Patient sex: F
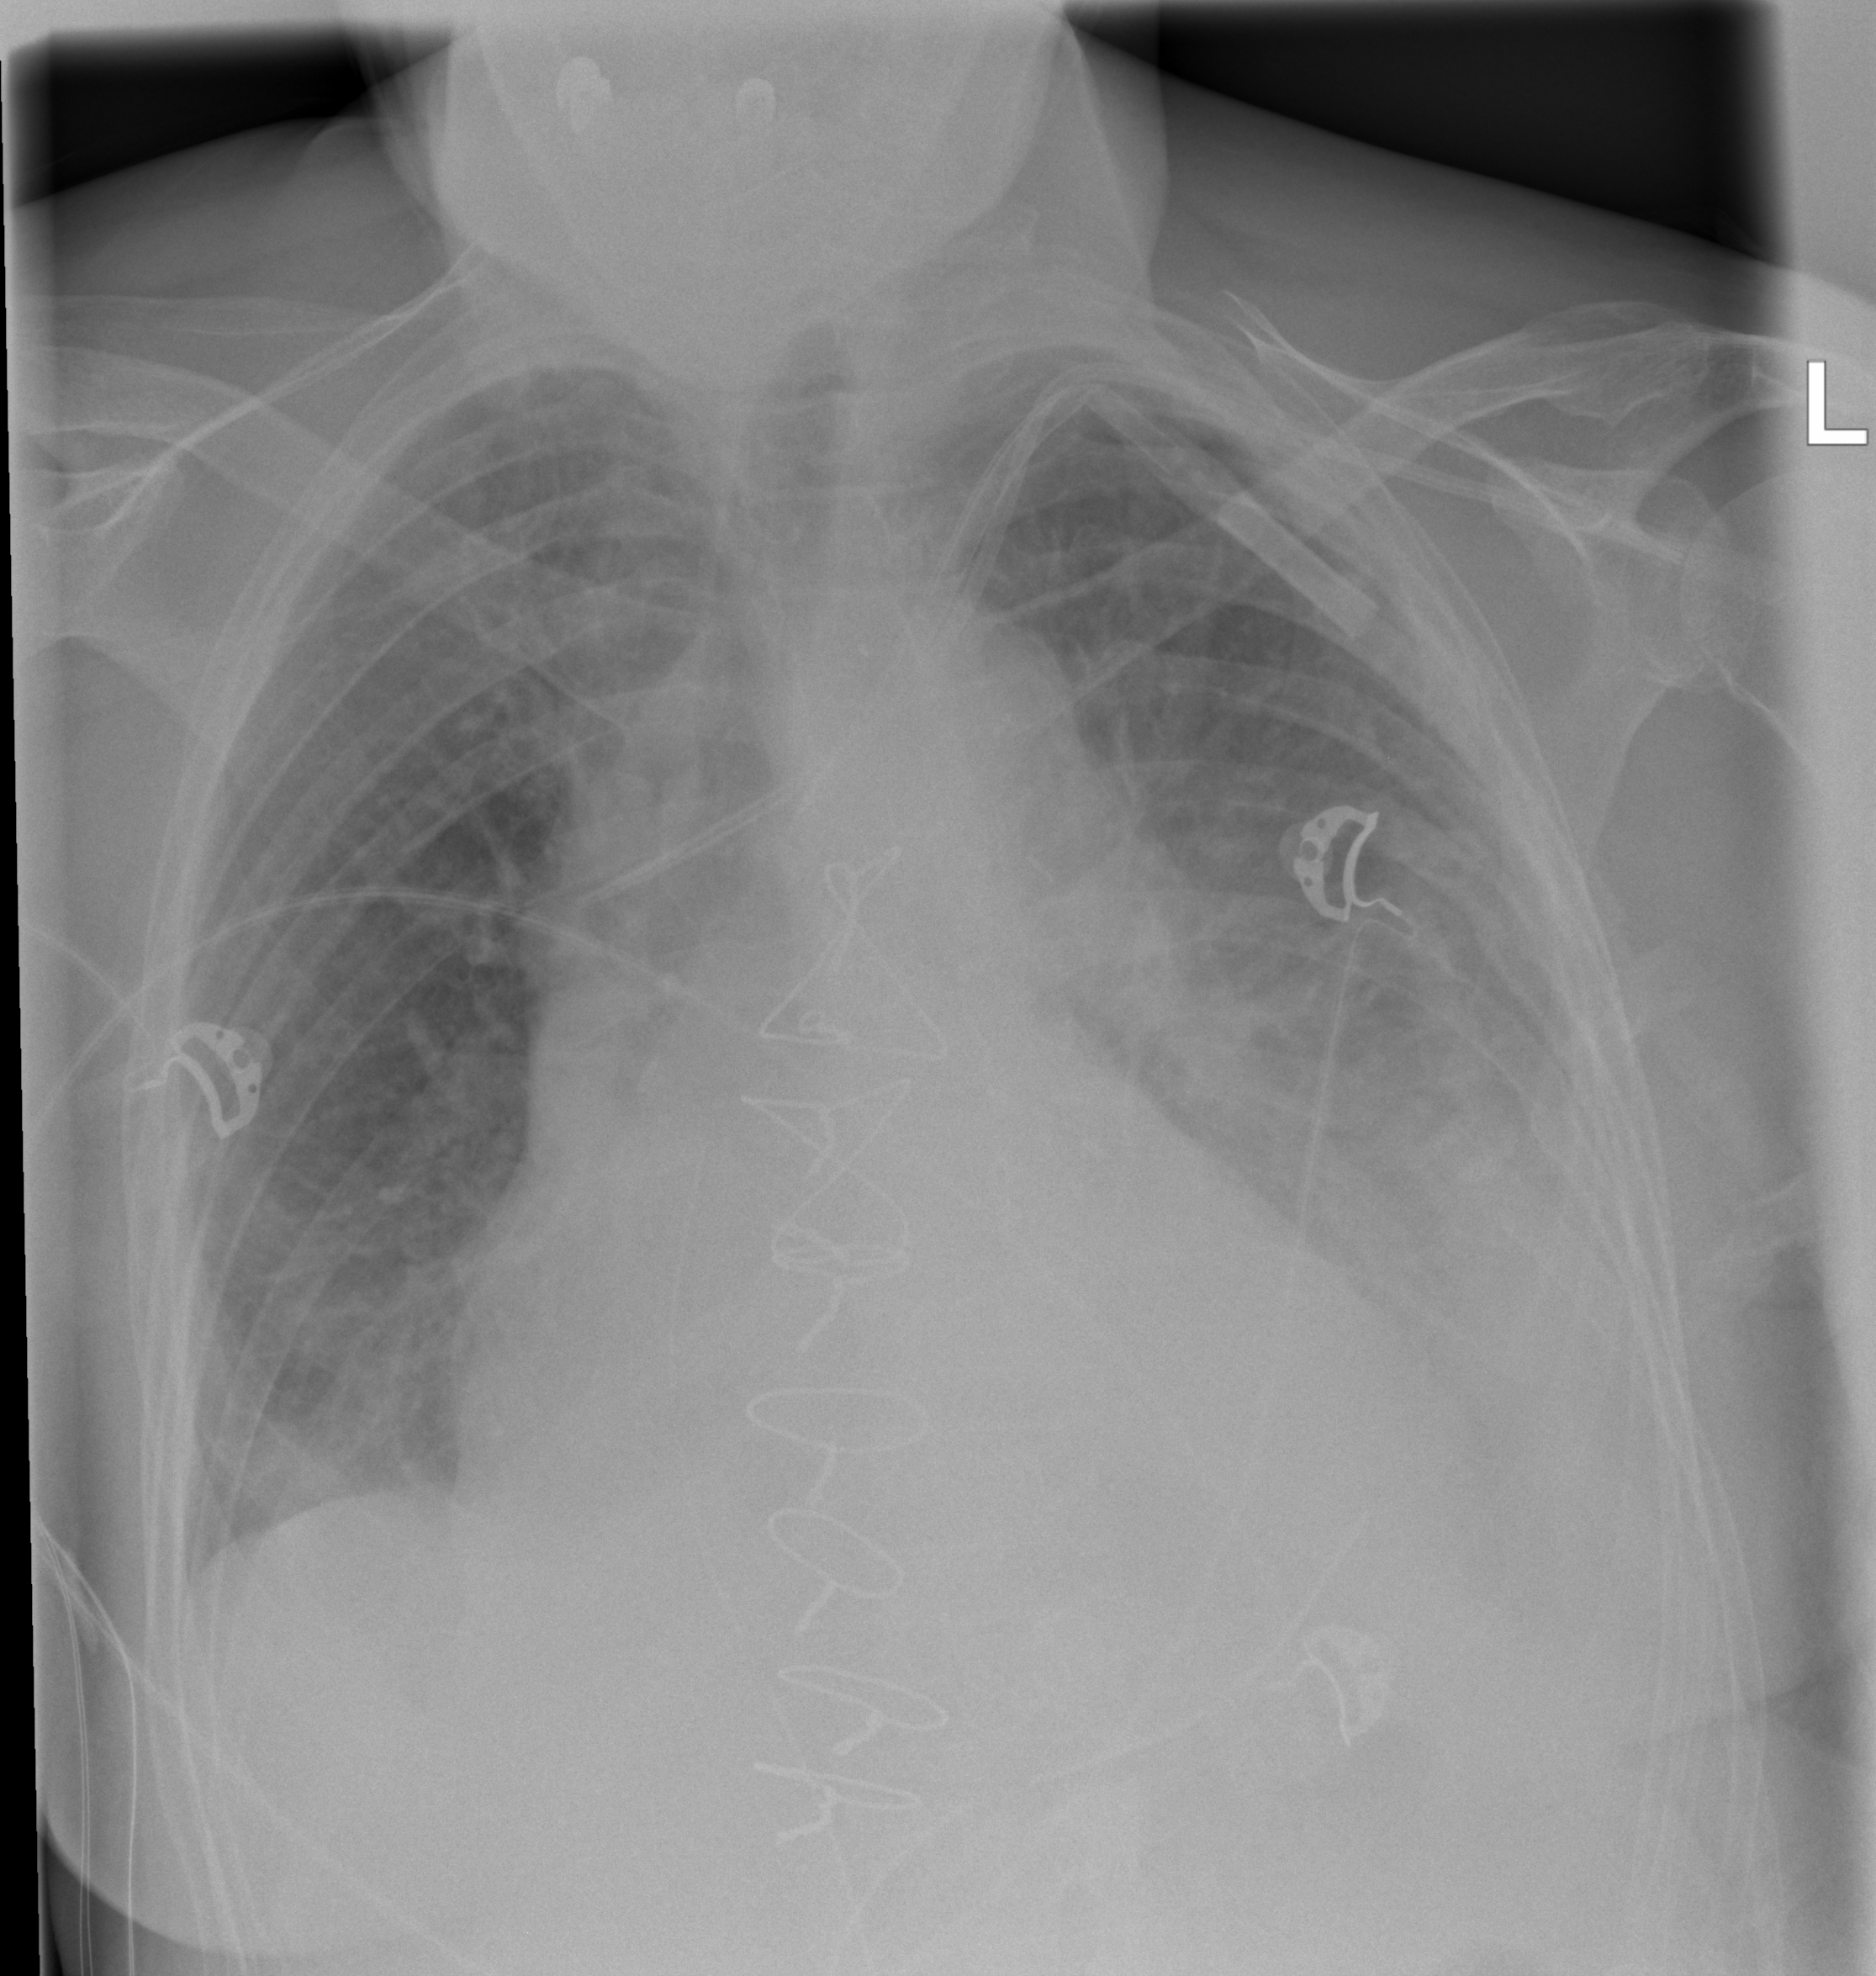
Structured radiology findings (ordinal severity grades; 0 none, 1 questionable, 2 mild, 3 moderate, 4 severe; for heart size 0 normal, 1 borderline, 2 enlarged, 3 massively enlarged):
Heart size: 2
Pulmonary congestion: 2
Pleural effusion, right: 1
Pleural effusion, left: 3
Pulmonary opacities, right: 0
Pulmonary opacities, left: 2
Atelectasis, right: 2
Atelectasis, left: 3